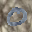
Label: 0